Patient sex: M
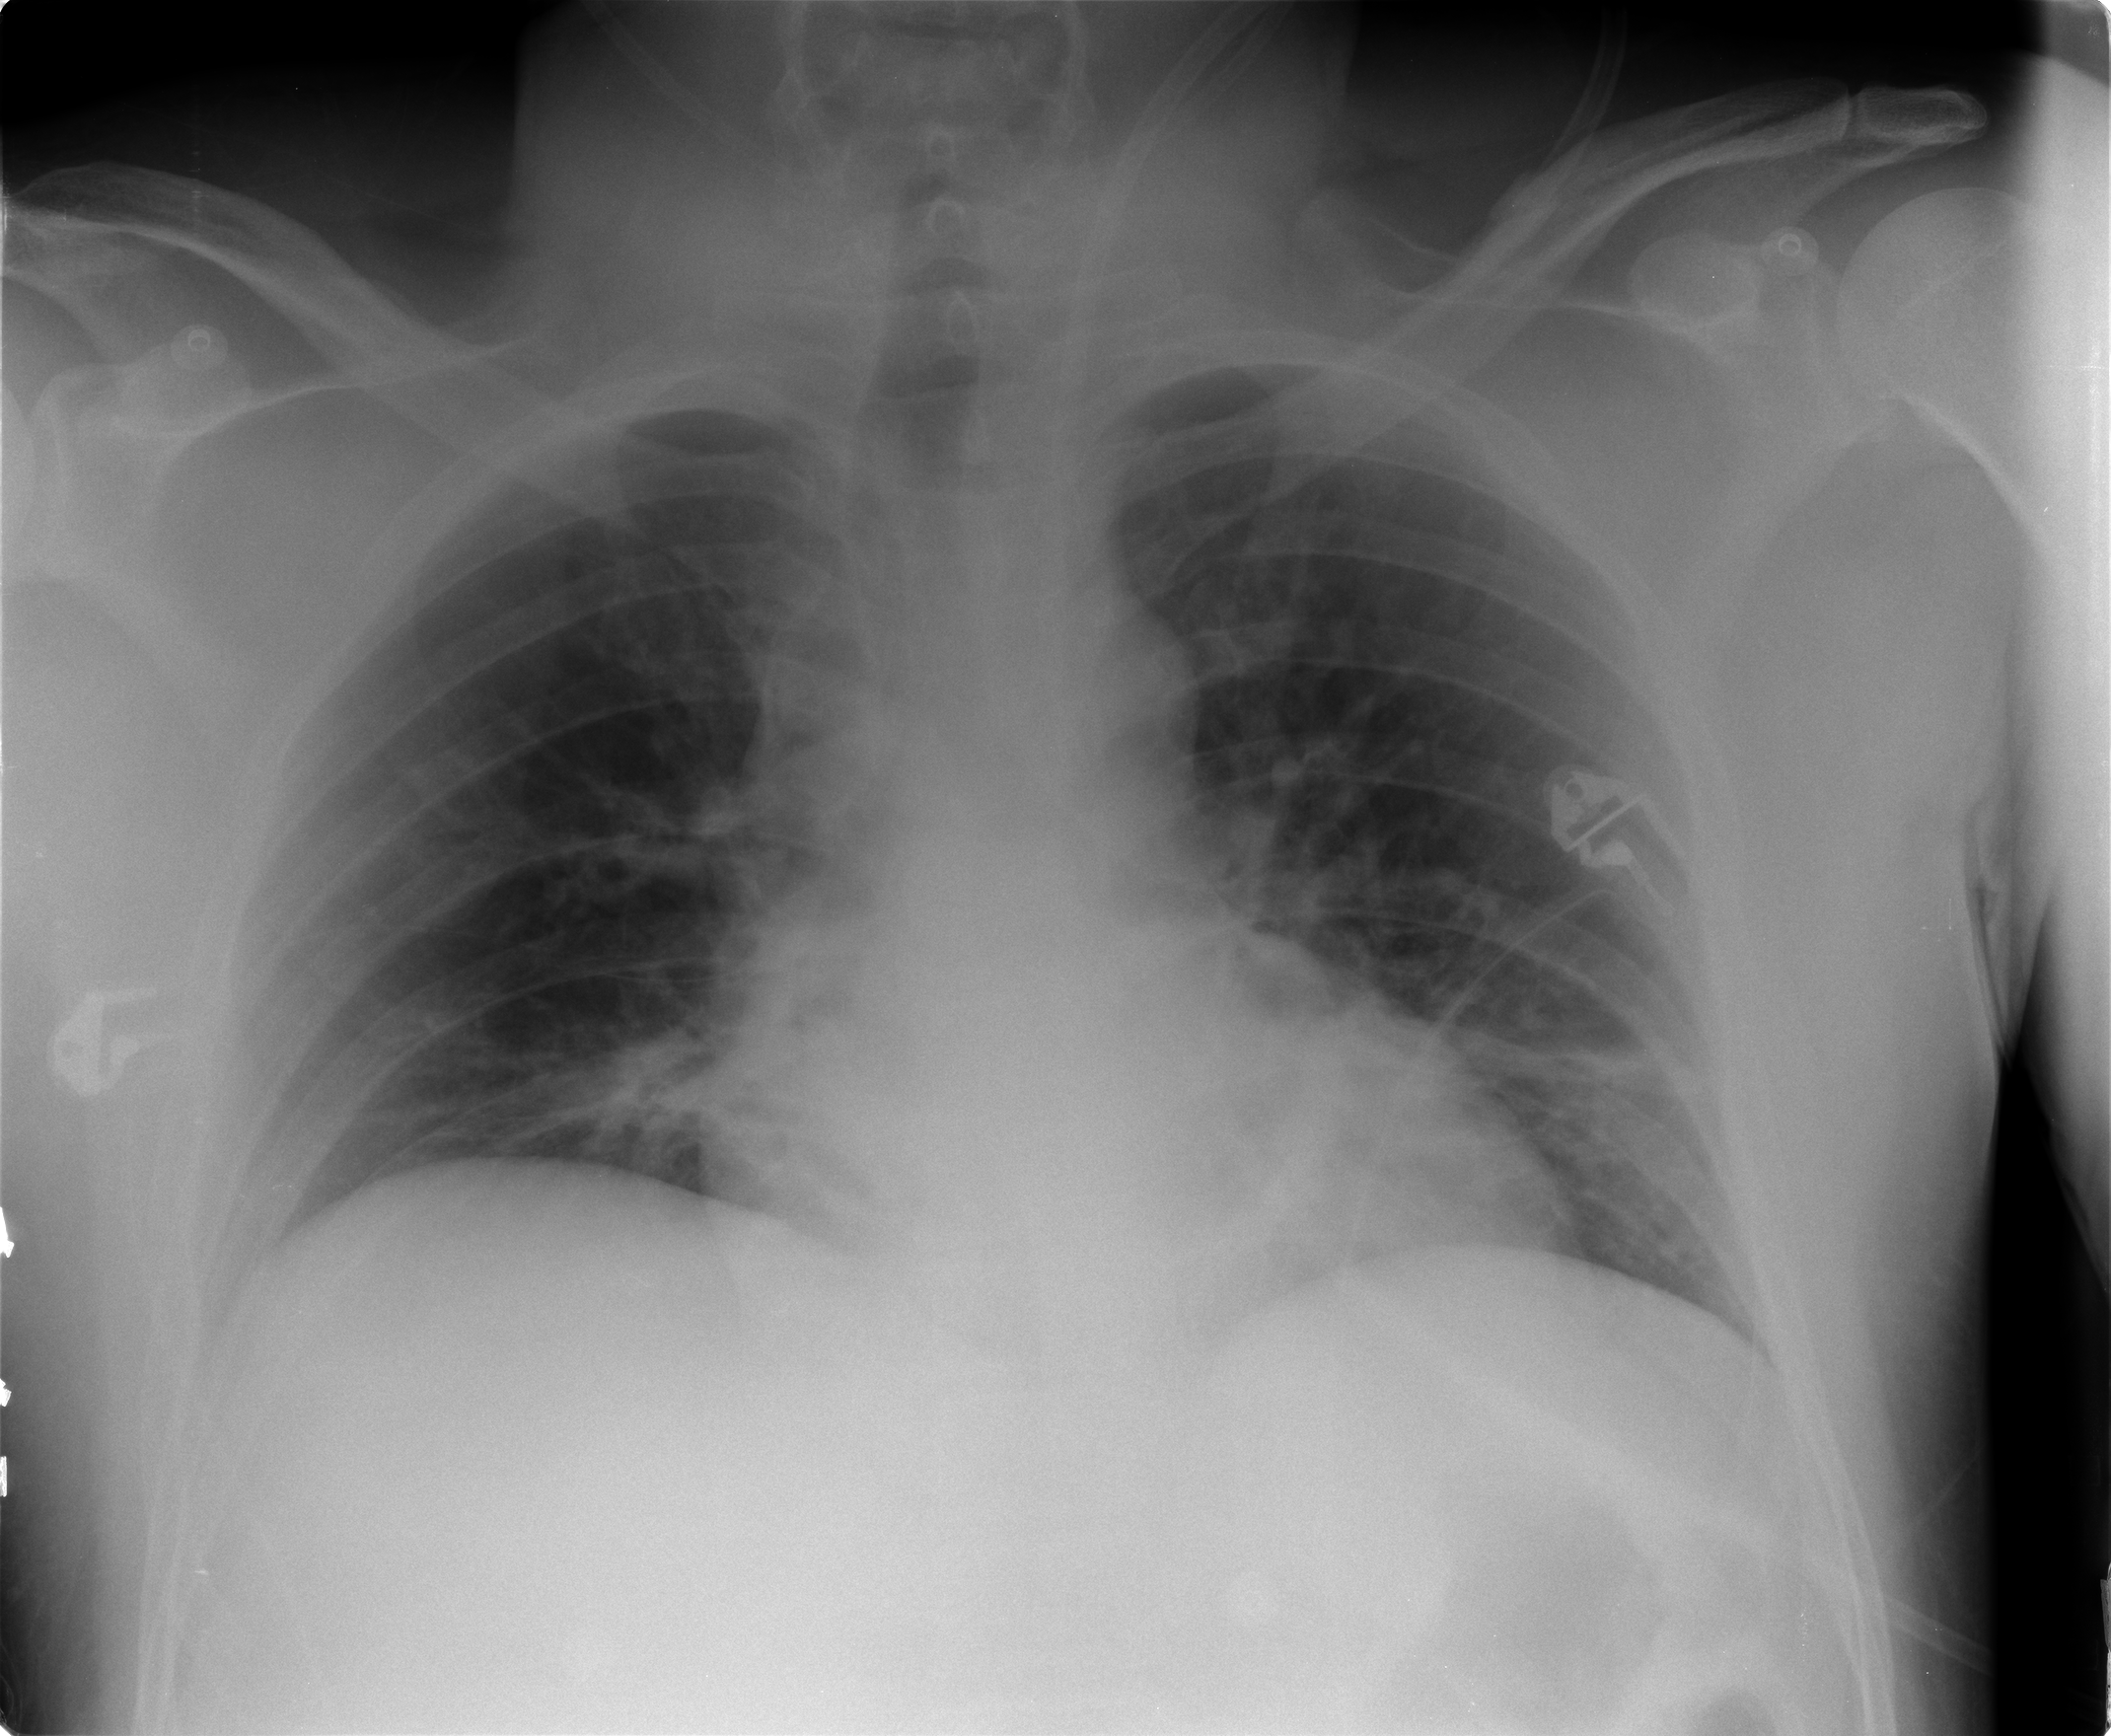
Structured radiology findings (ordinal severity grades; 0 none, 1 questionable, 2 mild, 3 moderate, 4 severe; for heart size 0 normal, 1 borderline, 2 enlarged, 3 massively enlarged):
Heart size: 0
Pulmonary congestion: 0
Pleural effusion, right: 0
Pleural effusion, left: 0
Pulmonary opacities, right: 2
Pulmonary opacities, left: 2
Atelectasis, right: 0
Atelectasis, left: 0